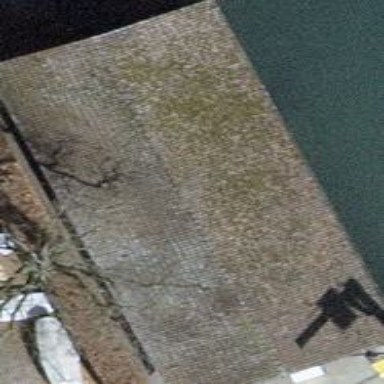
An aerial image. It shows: Boathouse.